Question: currently i am using 'offset' and 'limit' to retrieve limited data from table, but when i move the database from 'development' to 'hosting server', it show syntax error on query, if i remove 'offset' and 'limit' syntax, it will be work well. Any idea or solution on this problem?
'''
SELECT
e.A,
e.B,
e.C,
e.D,
e.E,
e.F,
e.G
FROM
T1 e
where e.A = 1
order by e.B desc
limit in_count
offset in_offset;
'''

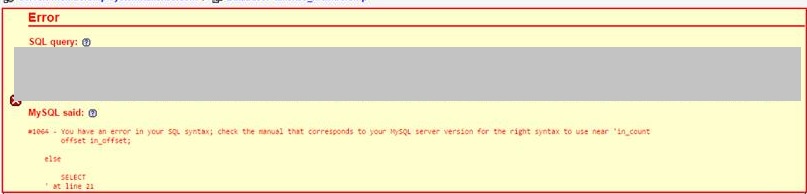
Answer: As per the official mysql site :
> For compatibility with PostgreSQL, MySQL supports the LIMIT row_count
OFFSET offset syntax.
I think your syntax is proper, the problem may reside with the procedure variables being used in the 'LIMIT/OFFSET' clause, or the way it is being interpreted by the database engine that might have an older incompatible version that could not interpret 'OFFSET'.
As an alternative workaround, try using the ',' comma separation in the LIMIT clause to specify the 'OFFSET', this might solve the issue.
'''
SELECT
e.A,
e.B,
e.C,
e.D,
e.E,
e.F,
e.G
FROM
T1 e
where e.A = 1
order by e.B desc
limit in_offset,in_count;
'''